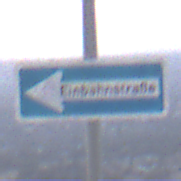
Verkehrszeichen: EinbahnstrasseLinksweisend
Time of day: SunriseSunset
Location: Outdoor (Suburban)
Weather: Clear
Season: NotSpecified
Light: Natural